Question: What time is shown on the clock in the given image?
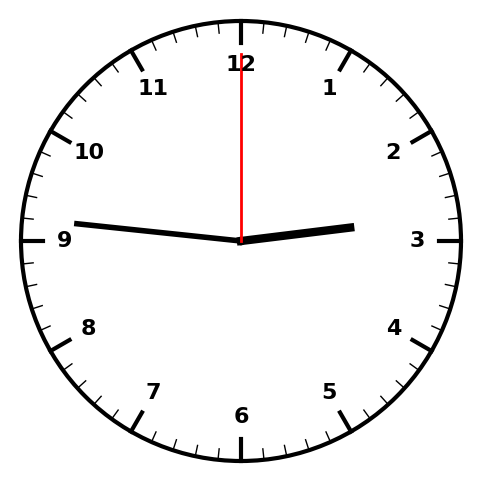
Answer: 02:46:00